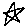
Label: star